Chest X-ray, PA view. Patient: 69 years old, sex M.
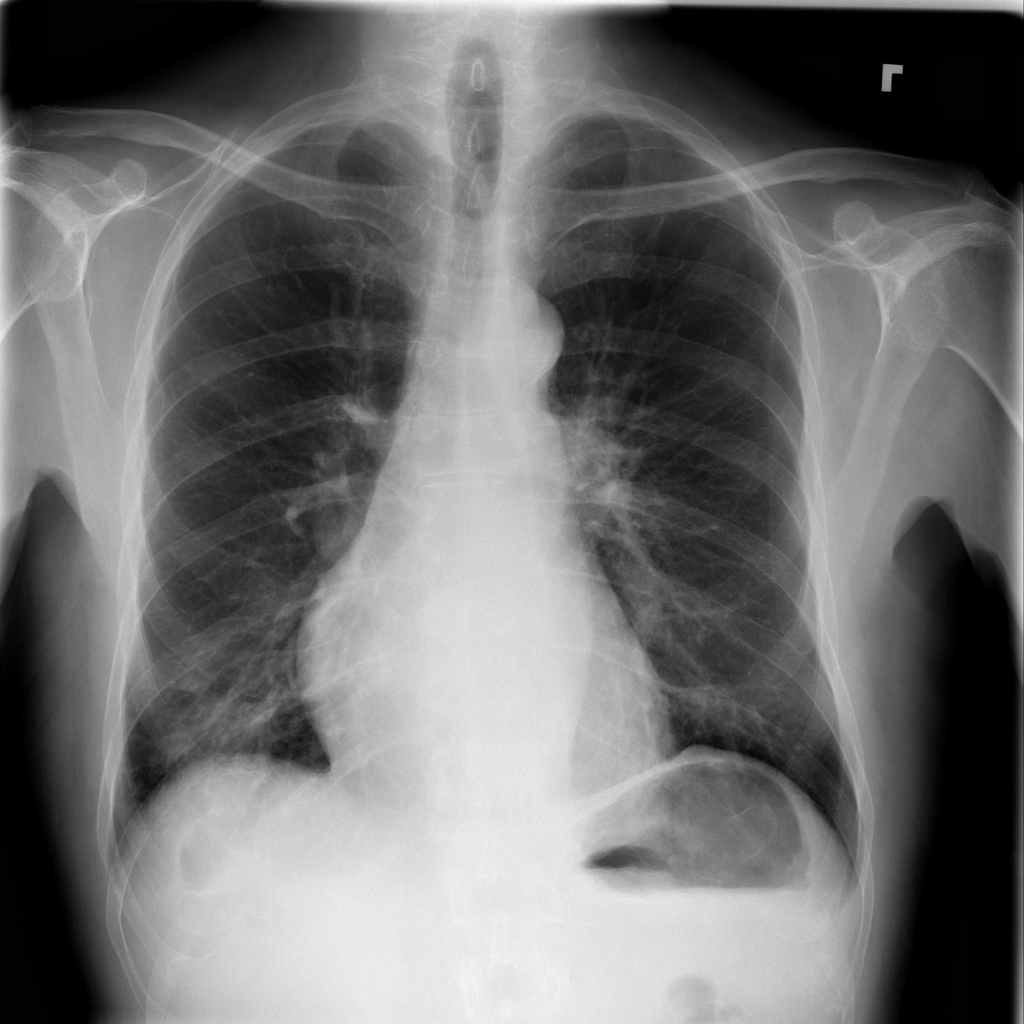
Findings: Infiltration